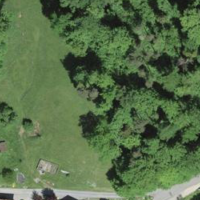
EUNIS habitat code: 44
Species observed at this site:
Lonicera acuminata